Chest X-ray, PA view. Patient: 50 years old, sex F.
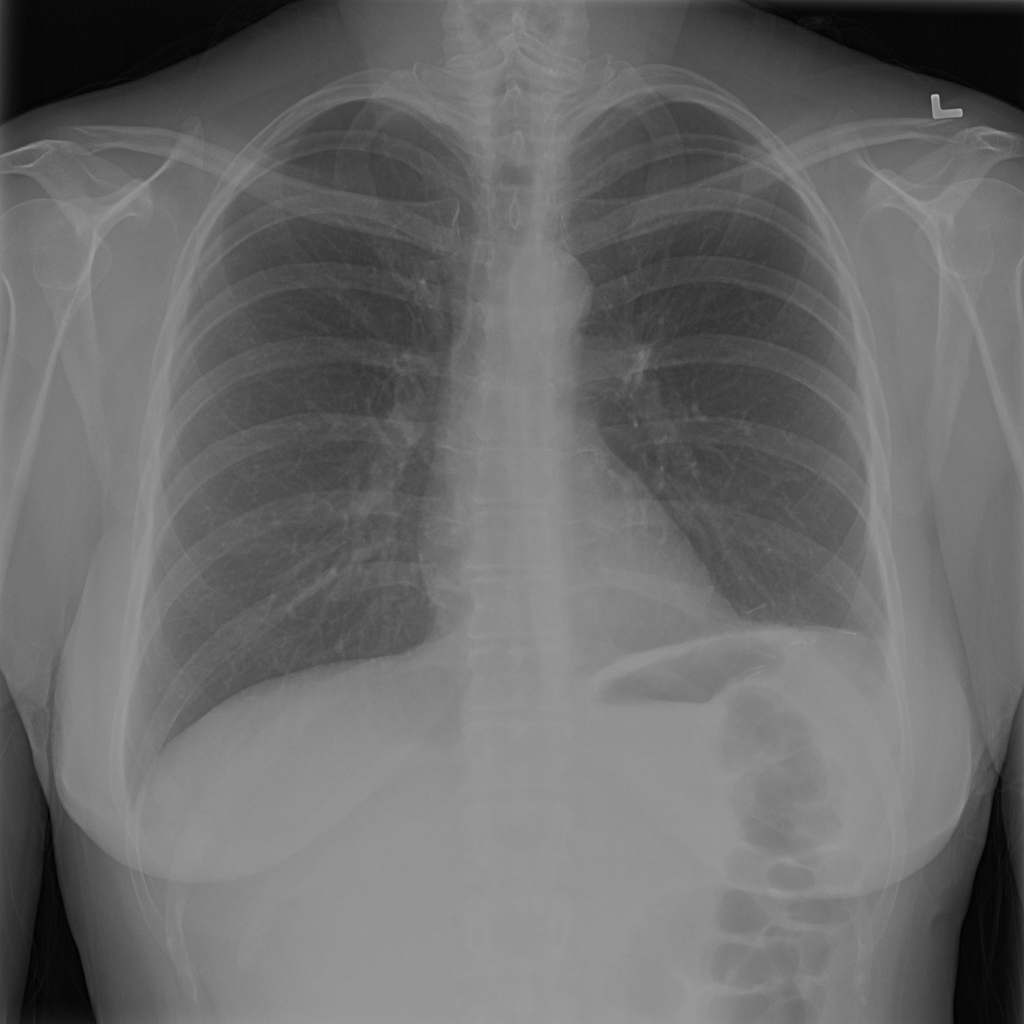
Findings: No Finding